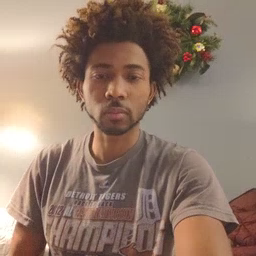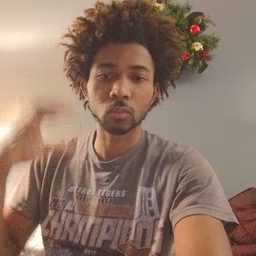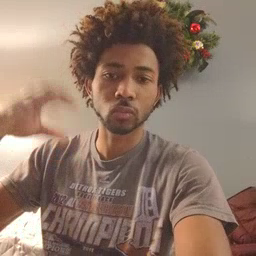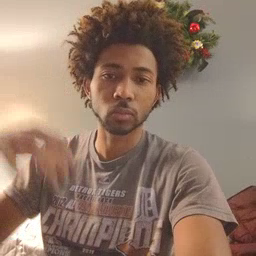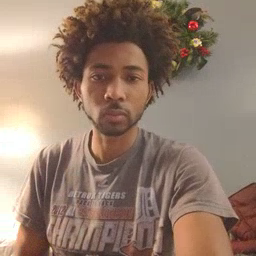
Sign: rain